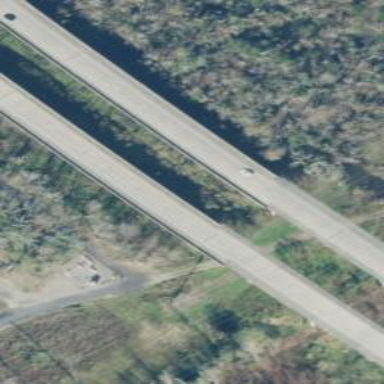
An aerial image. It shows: Motorway bridge.